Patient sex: M
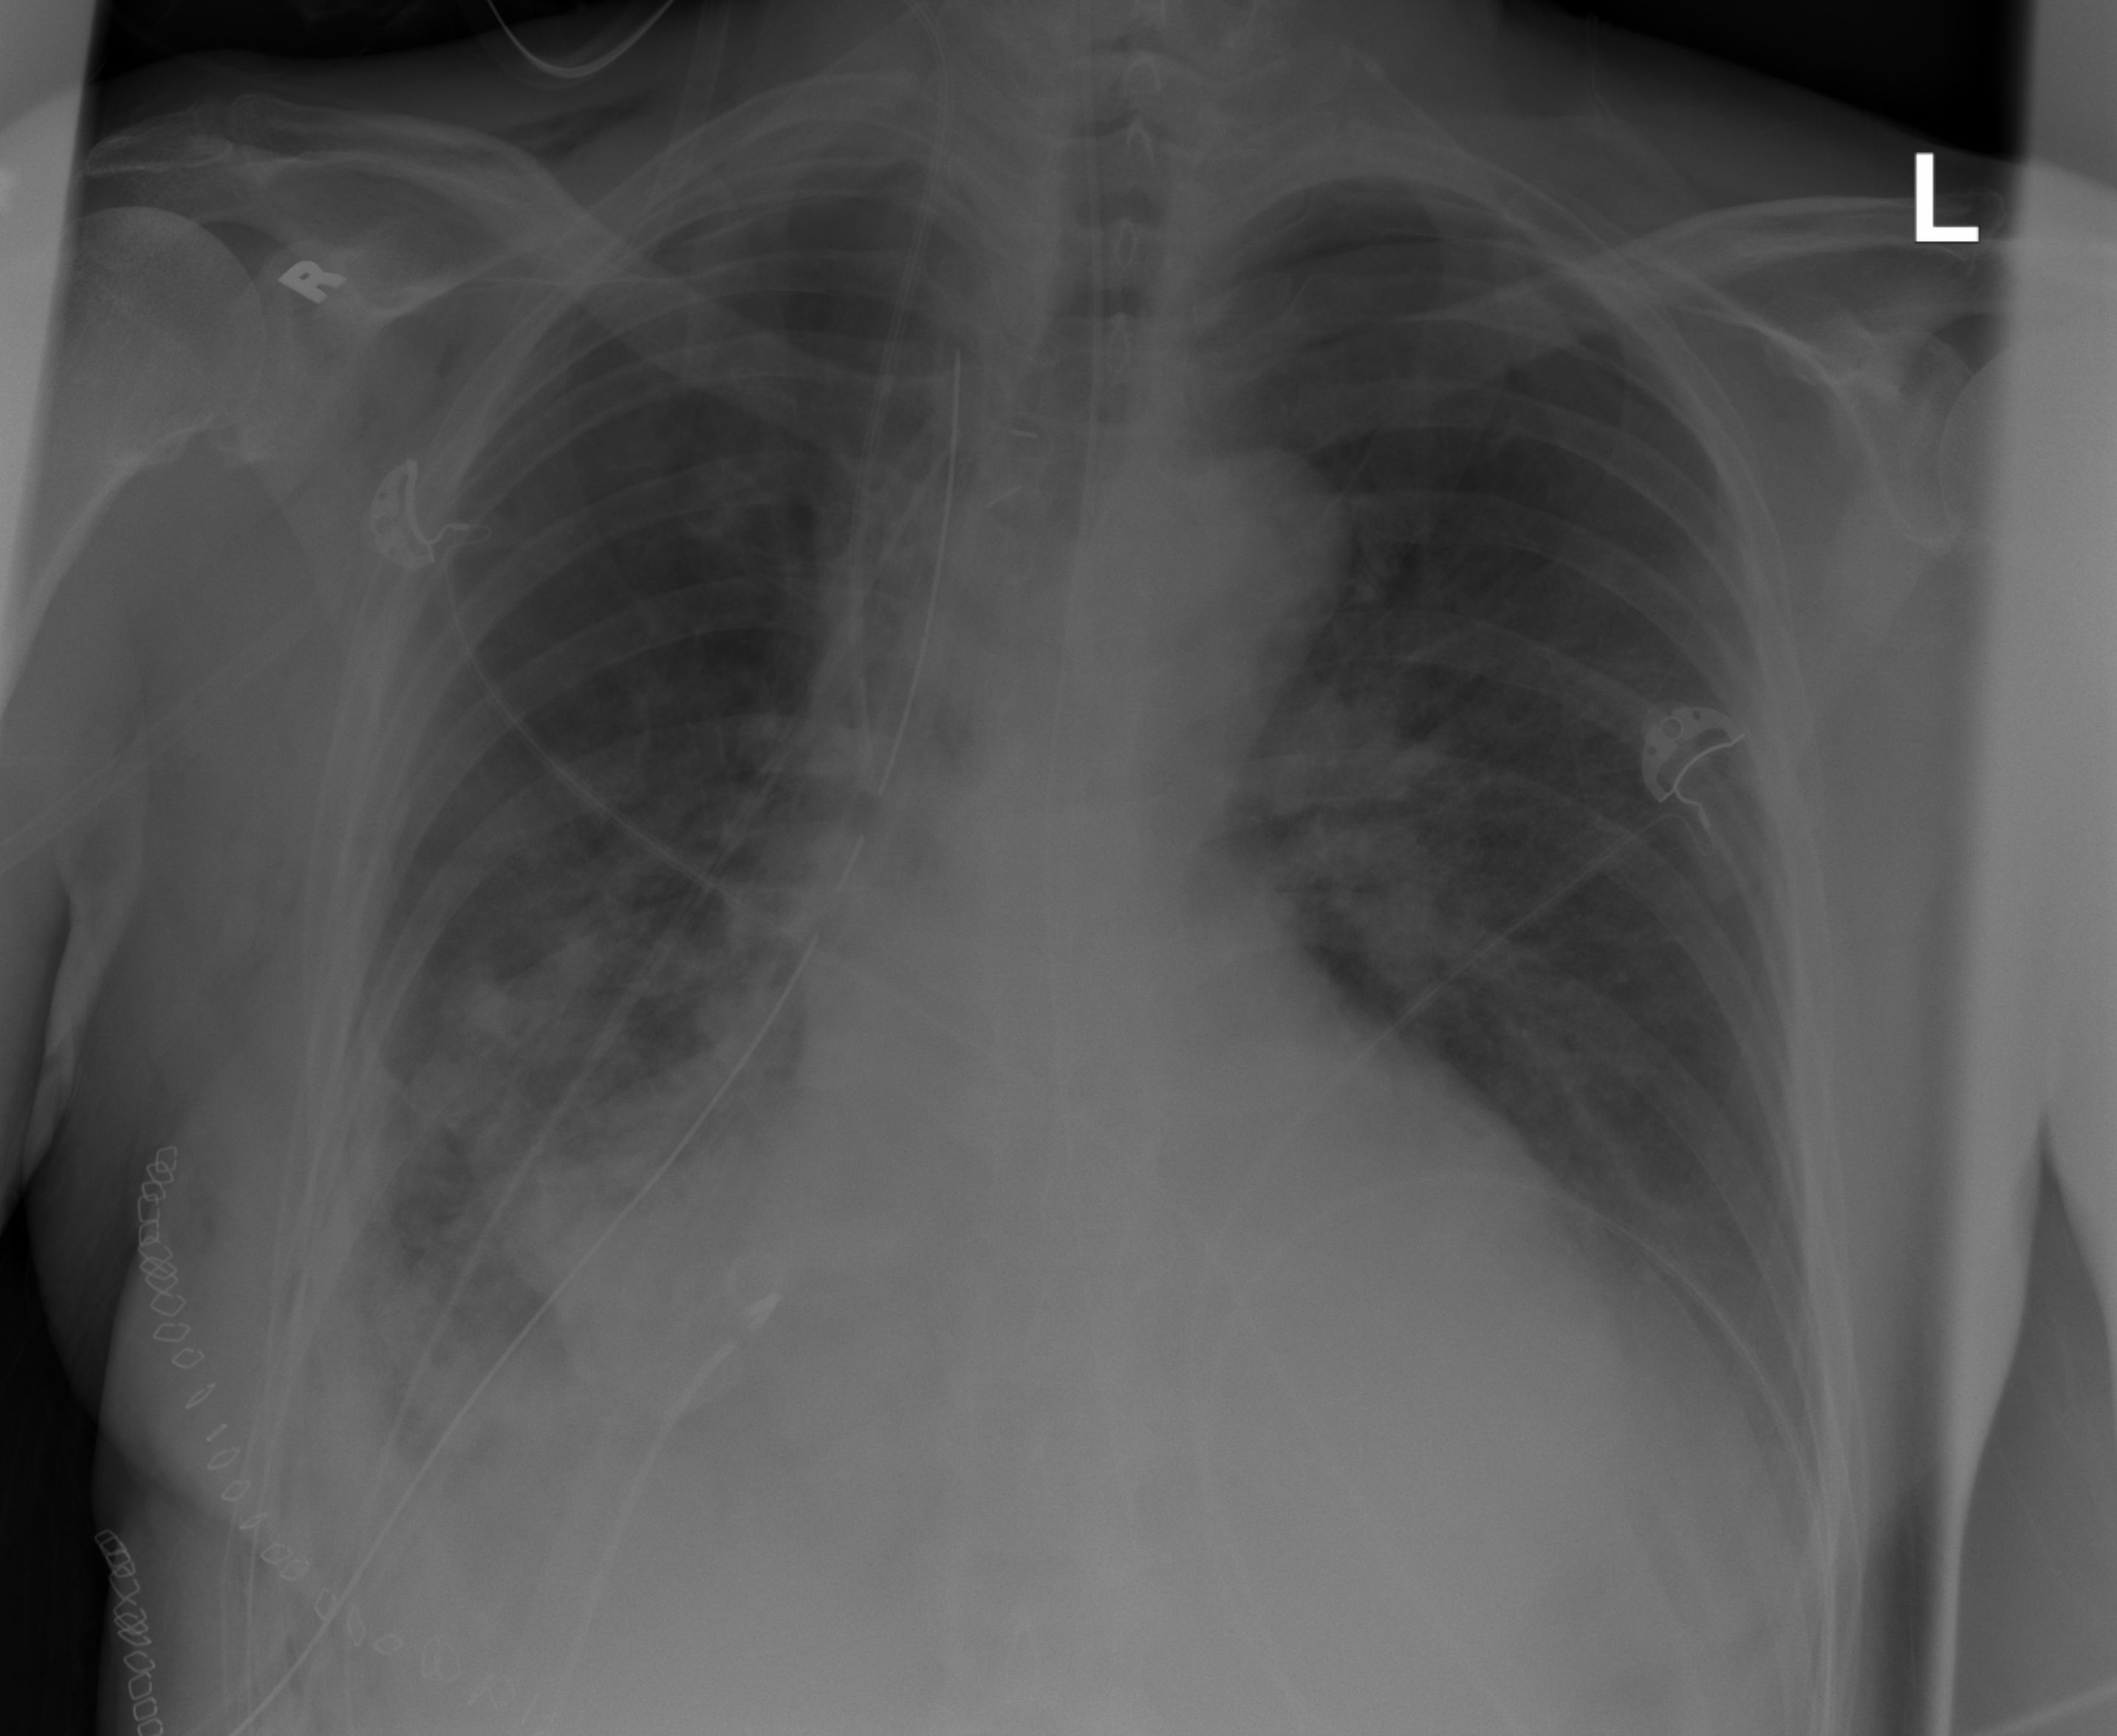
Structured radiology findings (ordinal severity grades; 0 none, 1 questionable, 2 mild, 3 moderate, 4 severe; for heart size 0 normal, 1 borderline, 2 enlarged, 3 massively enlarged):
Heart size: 2
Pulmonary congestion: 2
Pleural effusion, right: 2
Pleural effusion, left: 2
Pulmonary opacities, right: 2
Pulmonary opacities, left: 0
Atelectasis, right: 3
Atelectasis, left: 0